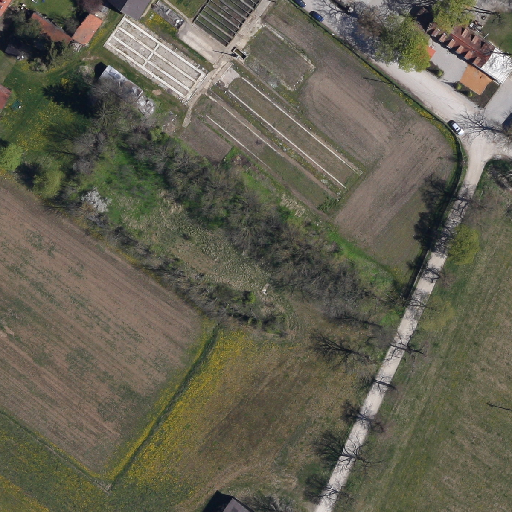
Referring expression: road